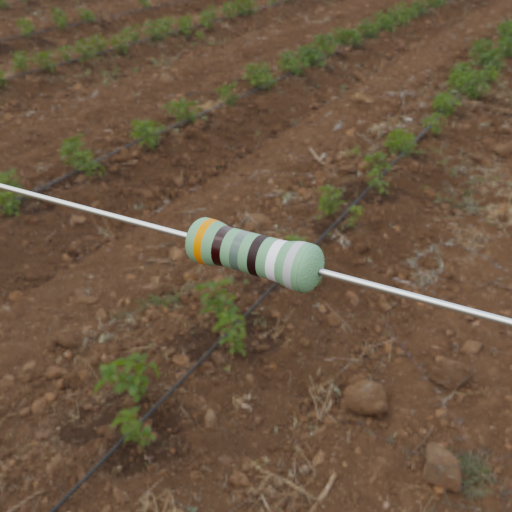
Resistor colour bands (in order): orange, black, gray, black, white, silver